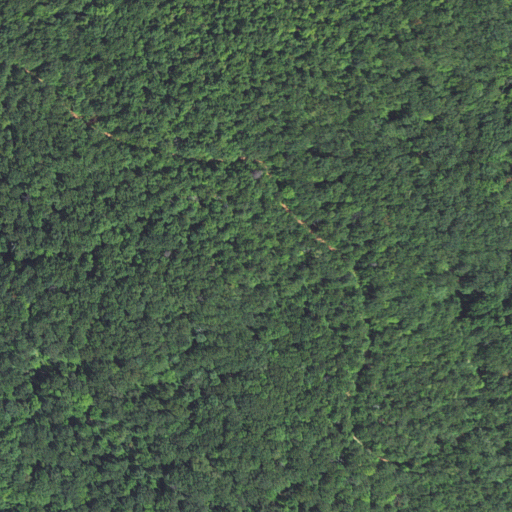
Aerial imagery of mountain in North Carolina named Sandy Knob containing deciduous forest and mixed forest